Identify the alterations between these two images.
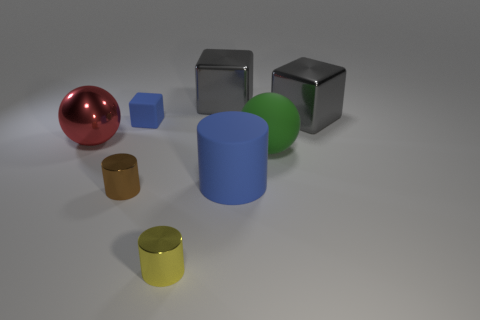
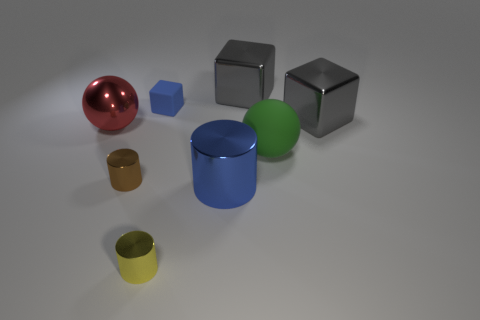
the rubber cylinder changed to shiny
the large blue thing turned metallic
the big blue rubber cylinder in front of the large rubber ball turned metallic
the large blue thing became shiny
the blue matte cylinder turned metallic
the big blue cylinder became metal
the big blue rubber cylinder that is in front of the large red metallic ball turned shiny
the big blue matte cylinder that is to the right of the yellow metallic thing turned shiny
the big blue rubber cylinder in front of the red thing became shiny